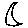
Label: moon